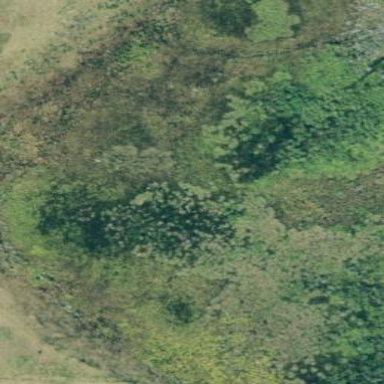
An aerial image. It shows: Marsh wetland.